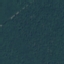
Land use / land cover class: Forest